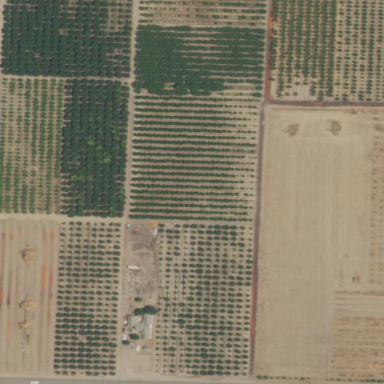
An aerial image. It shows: Orchard.